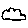
Label: cloud